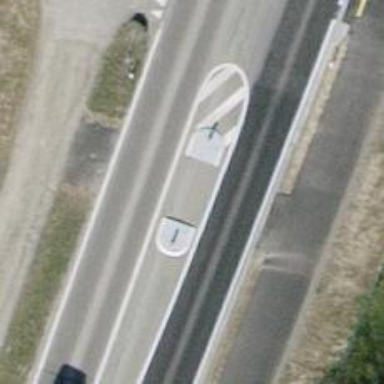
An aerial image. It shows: Unmarked crossing with pedestrian island.